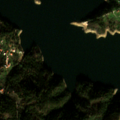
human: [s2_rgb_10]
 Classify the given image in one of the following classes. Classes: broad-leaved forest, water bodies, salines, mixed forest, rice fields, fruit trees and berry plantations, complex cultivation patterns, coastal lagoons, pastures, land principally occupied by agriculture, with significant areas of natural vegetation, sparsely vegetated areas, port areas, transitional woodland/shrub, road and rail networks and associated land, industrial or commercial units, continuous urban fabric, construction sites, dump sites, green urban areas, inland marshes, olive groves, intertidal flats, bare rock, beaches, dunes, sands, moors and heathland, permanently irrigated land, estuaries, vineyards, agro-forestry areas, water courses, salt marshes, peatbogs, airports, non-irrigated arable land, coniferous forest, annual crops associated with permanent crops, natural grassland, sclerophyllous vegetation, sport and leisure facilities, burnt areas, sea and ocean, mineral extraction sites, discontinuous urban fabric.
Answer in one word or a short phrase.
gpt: olive groves, land principally occupied by agriculture, with significant areas of natural vegetation, broad-leaved forest, coniferous forest, transitional woodland/shrub, water bodies